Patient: sex F, age 55
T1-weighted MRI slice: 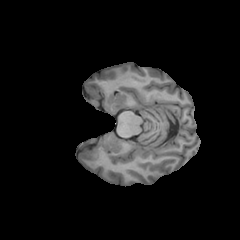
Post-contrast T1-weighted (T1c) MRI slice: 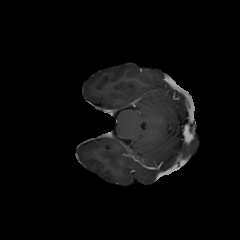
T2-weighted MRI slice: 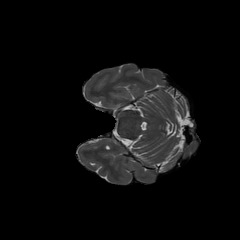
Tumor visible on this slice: no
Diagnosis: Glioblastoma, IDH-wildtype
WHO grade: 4